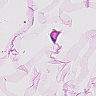
Metastatic tissue present: no